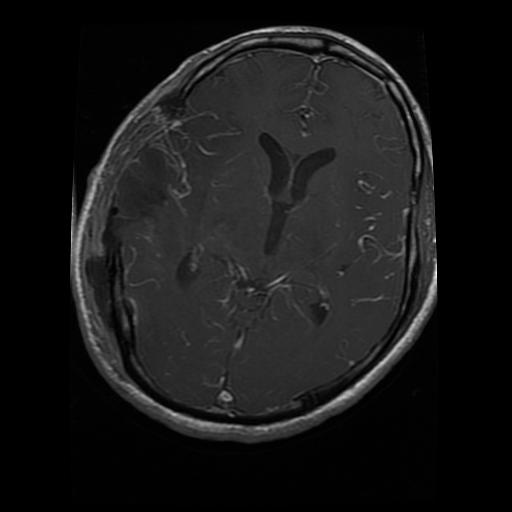
Label: glioma